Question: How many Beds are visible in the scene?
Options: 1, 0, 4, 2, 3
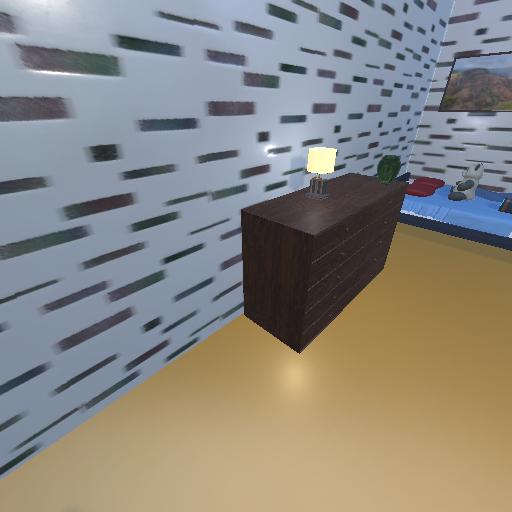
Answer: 1